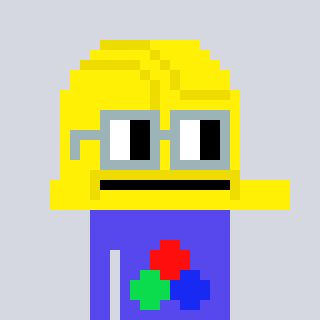
a pixel art character with square dark gray glasses, a construction helmet-shaped head and a computerblue-colored body on a cool background